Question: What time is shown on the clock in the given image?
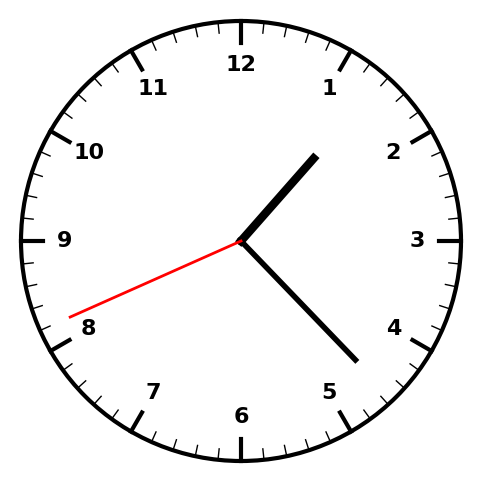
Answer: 01:22:41